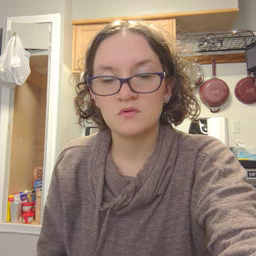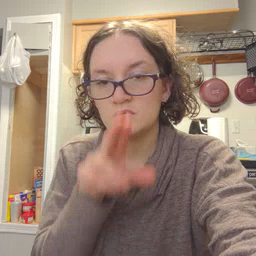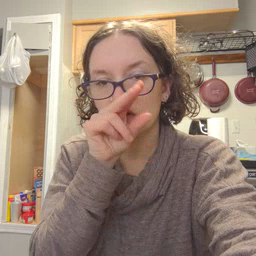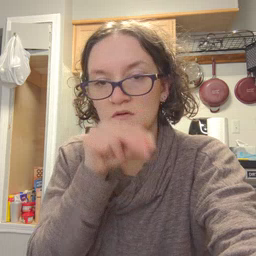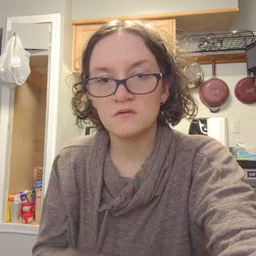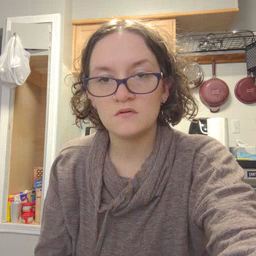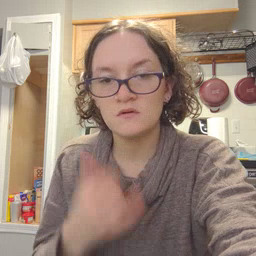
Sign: duck